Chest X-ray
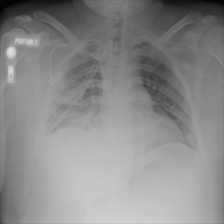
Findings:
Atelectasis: negative
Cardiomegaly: negative
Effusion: negative
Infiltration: negative
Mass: positive
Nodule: negative
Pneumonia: negative
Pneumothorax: negative
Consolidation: negative
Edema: negative
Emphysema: negative
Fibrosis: negative
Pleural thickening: negative
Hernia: negative